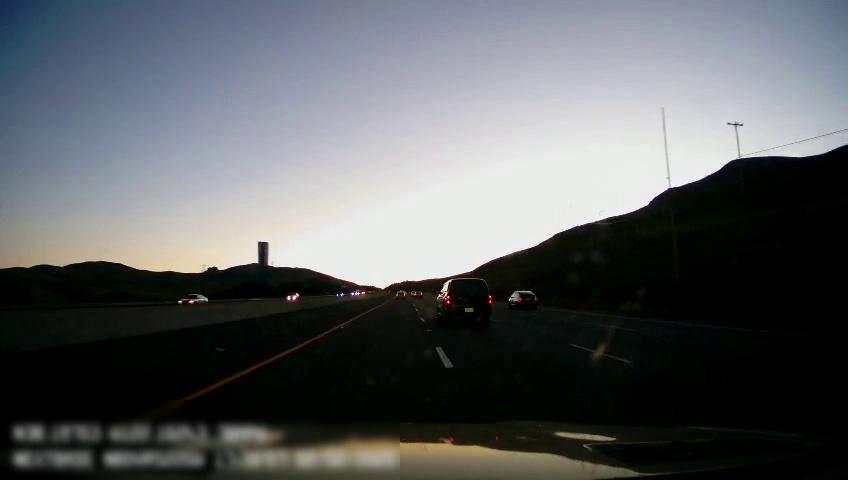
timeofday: Day
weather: Sunny
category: Drivable Space
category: Vehicles | Car
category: Vehicles | SUV
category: Vehicles | Car
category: Vehicles | Car
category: Vehicles | SUV
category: Lanes | Alternate Lane
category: Lanes | Current Lane
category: Lanes | Current Lane
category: Lanes | Alternate Lane
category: Lanes | Alternate Lane